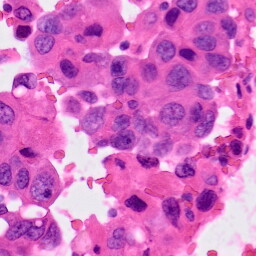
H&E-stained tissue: Lung